Interaction volume radius: 5 \u00c5
Interaction volume height: 35 \u00c5
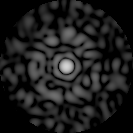
Disorder parameter: 0.8474